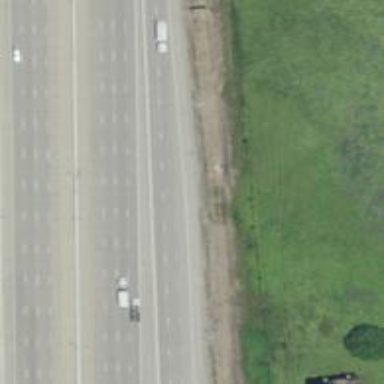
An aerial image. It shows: Motorway link.